Question: I have mulutiselect option enabled in select html code, my frontend look like this:
For example if user unselect some option and select other how can I update it in database, any idea?
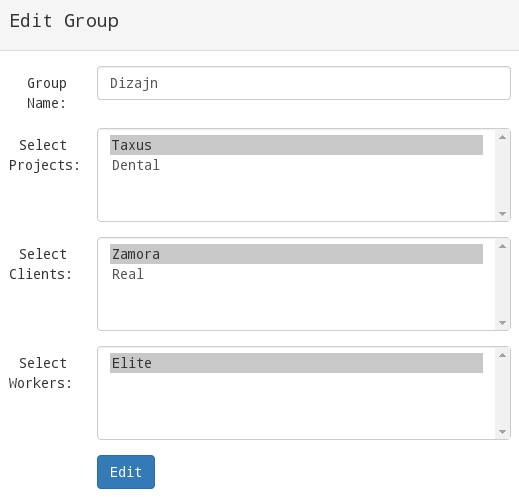
Answer: If you have 'ManyToMany' relationships between say 'Group' and 'Project' you can use 'sync()' method to maintain association as below,
'''
$group->projects()->sync([$projId1, $projId2]);
'''
Above will remove all previous association between current group('$group') and projects and associates newly supplied projects i.e. '$projId1, $projId2'.
If you want to maintain previous associations pass 'false' as a second argument in 'sync()' as below,
'''
$group->projects()->sync([$projId1, $projId2], false);
'''
Above code will maintain previous 'Group' and 'Project' association and will also associate passed projects.